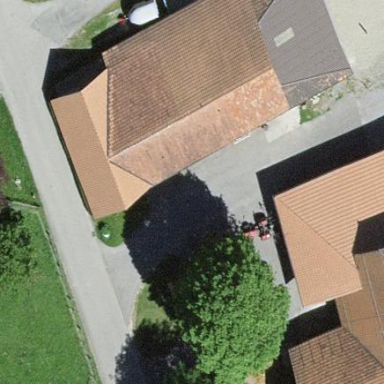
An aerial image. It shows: Rural barn.